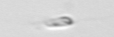
Label: flagellate_morphotype3